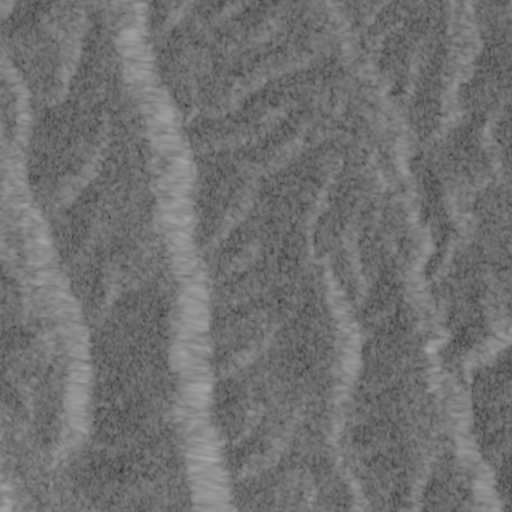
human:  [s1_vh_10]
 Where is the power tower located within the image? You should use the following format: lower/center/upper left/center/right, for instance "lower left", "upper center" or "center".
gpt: The power tower is located in the lower of the image.
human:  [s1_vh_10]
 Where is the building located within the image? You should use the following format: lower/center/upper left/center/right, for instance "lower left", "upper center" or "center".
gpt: The building is located in the lower left of the image.
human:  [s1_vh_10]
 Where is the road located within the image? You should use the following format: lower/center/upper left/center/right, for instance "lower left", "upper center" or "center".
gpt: There is no road in the image.

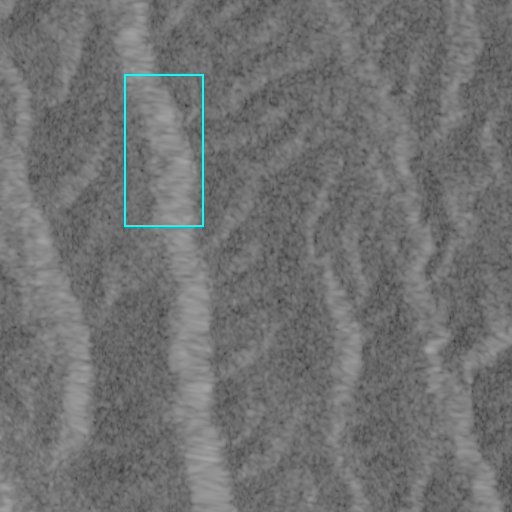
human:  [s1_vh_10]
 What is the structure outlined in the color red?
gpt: There is no red outline.
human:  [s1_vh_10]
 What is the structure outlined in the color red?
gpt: There is no structure outlined in red.